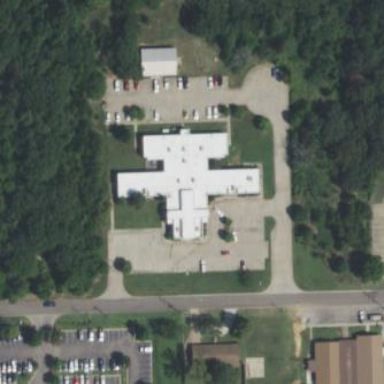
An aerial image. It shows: Building.